Aerial crown-view tile of a tropical tree (Barro Colorado Island, Panama), acquired 20250818:
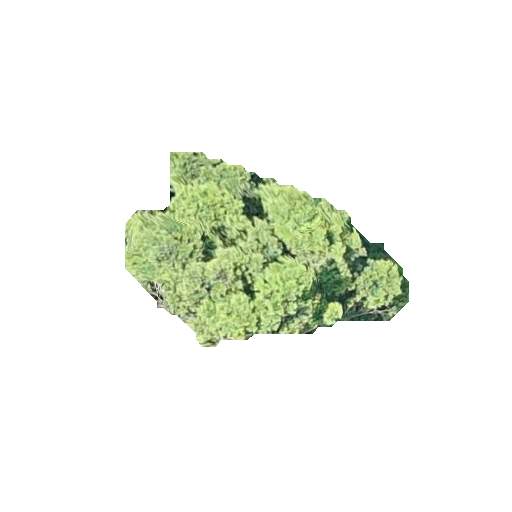
Species: Terminalia oblonga
GBIF accepted scientific name: Terminalia oblonga
Crown area: 50.495 m²